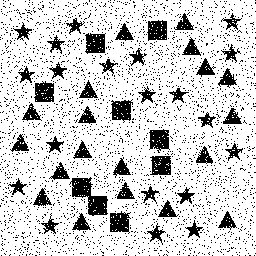
Squares: 9
Triangles: 19
Stars: 20
Total shapes: 48